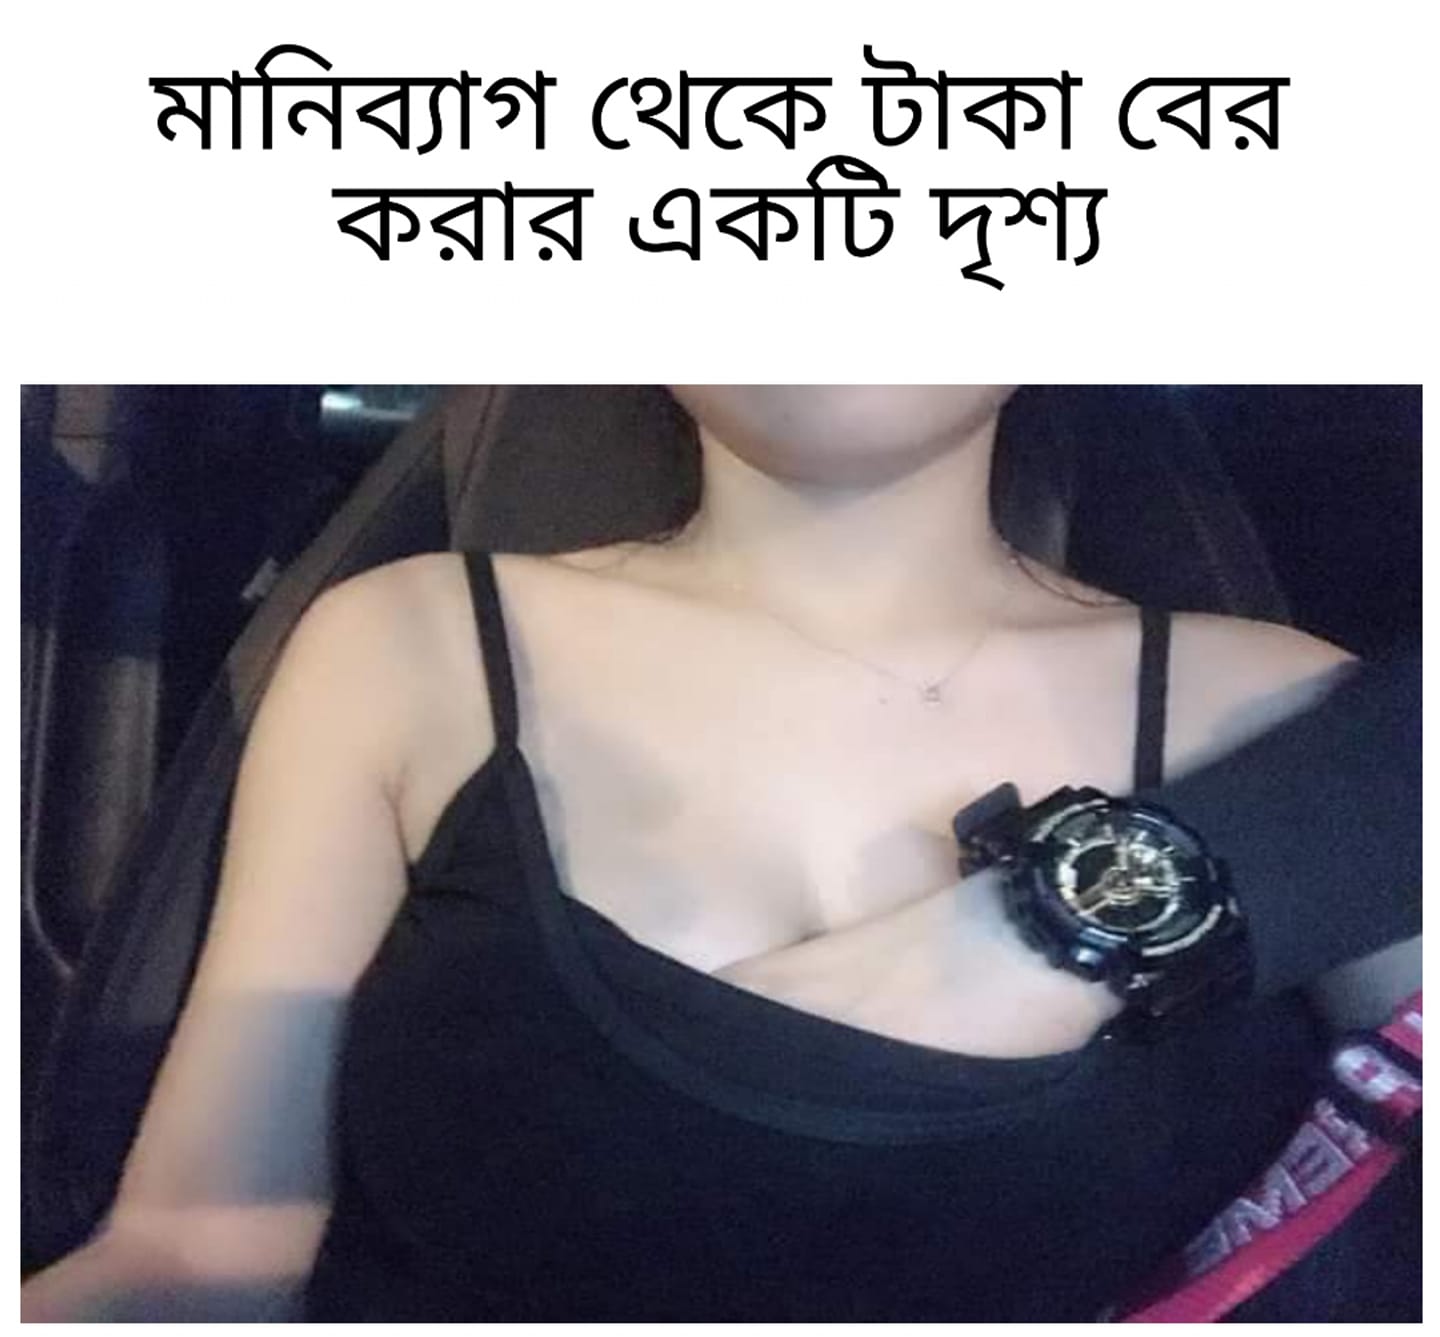
Caption: মানিব্যাগ থেকে টাকা বের করার একটি দৃশ্য
Label: hate